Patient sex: F
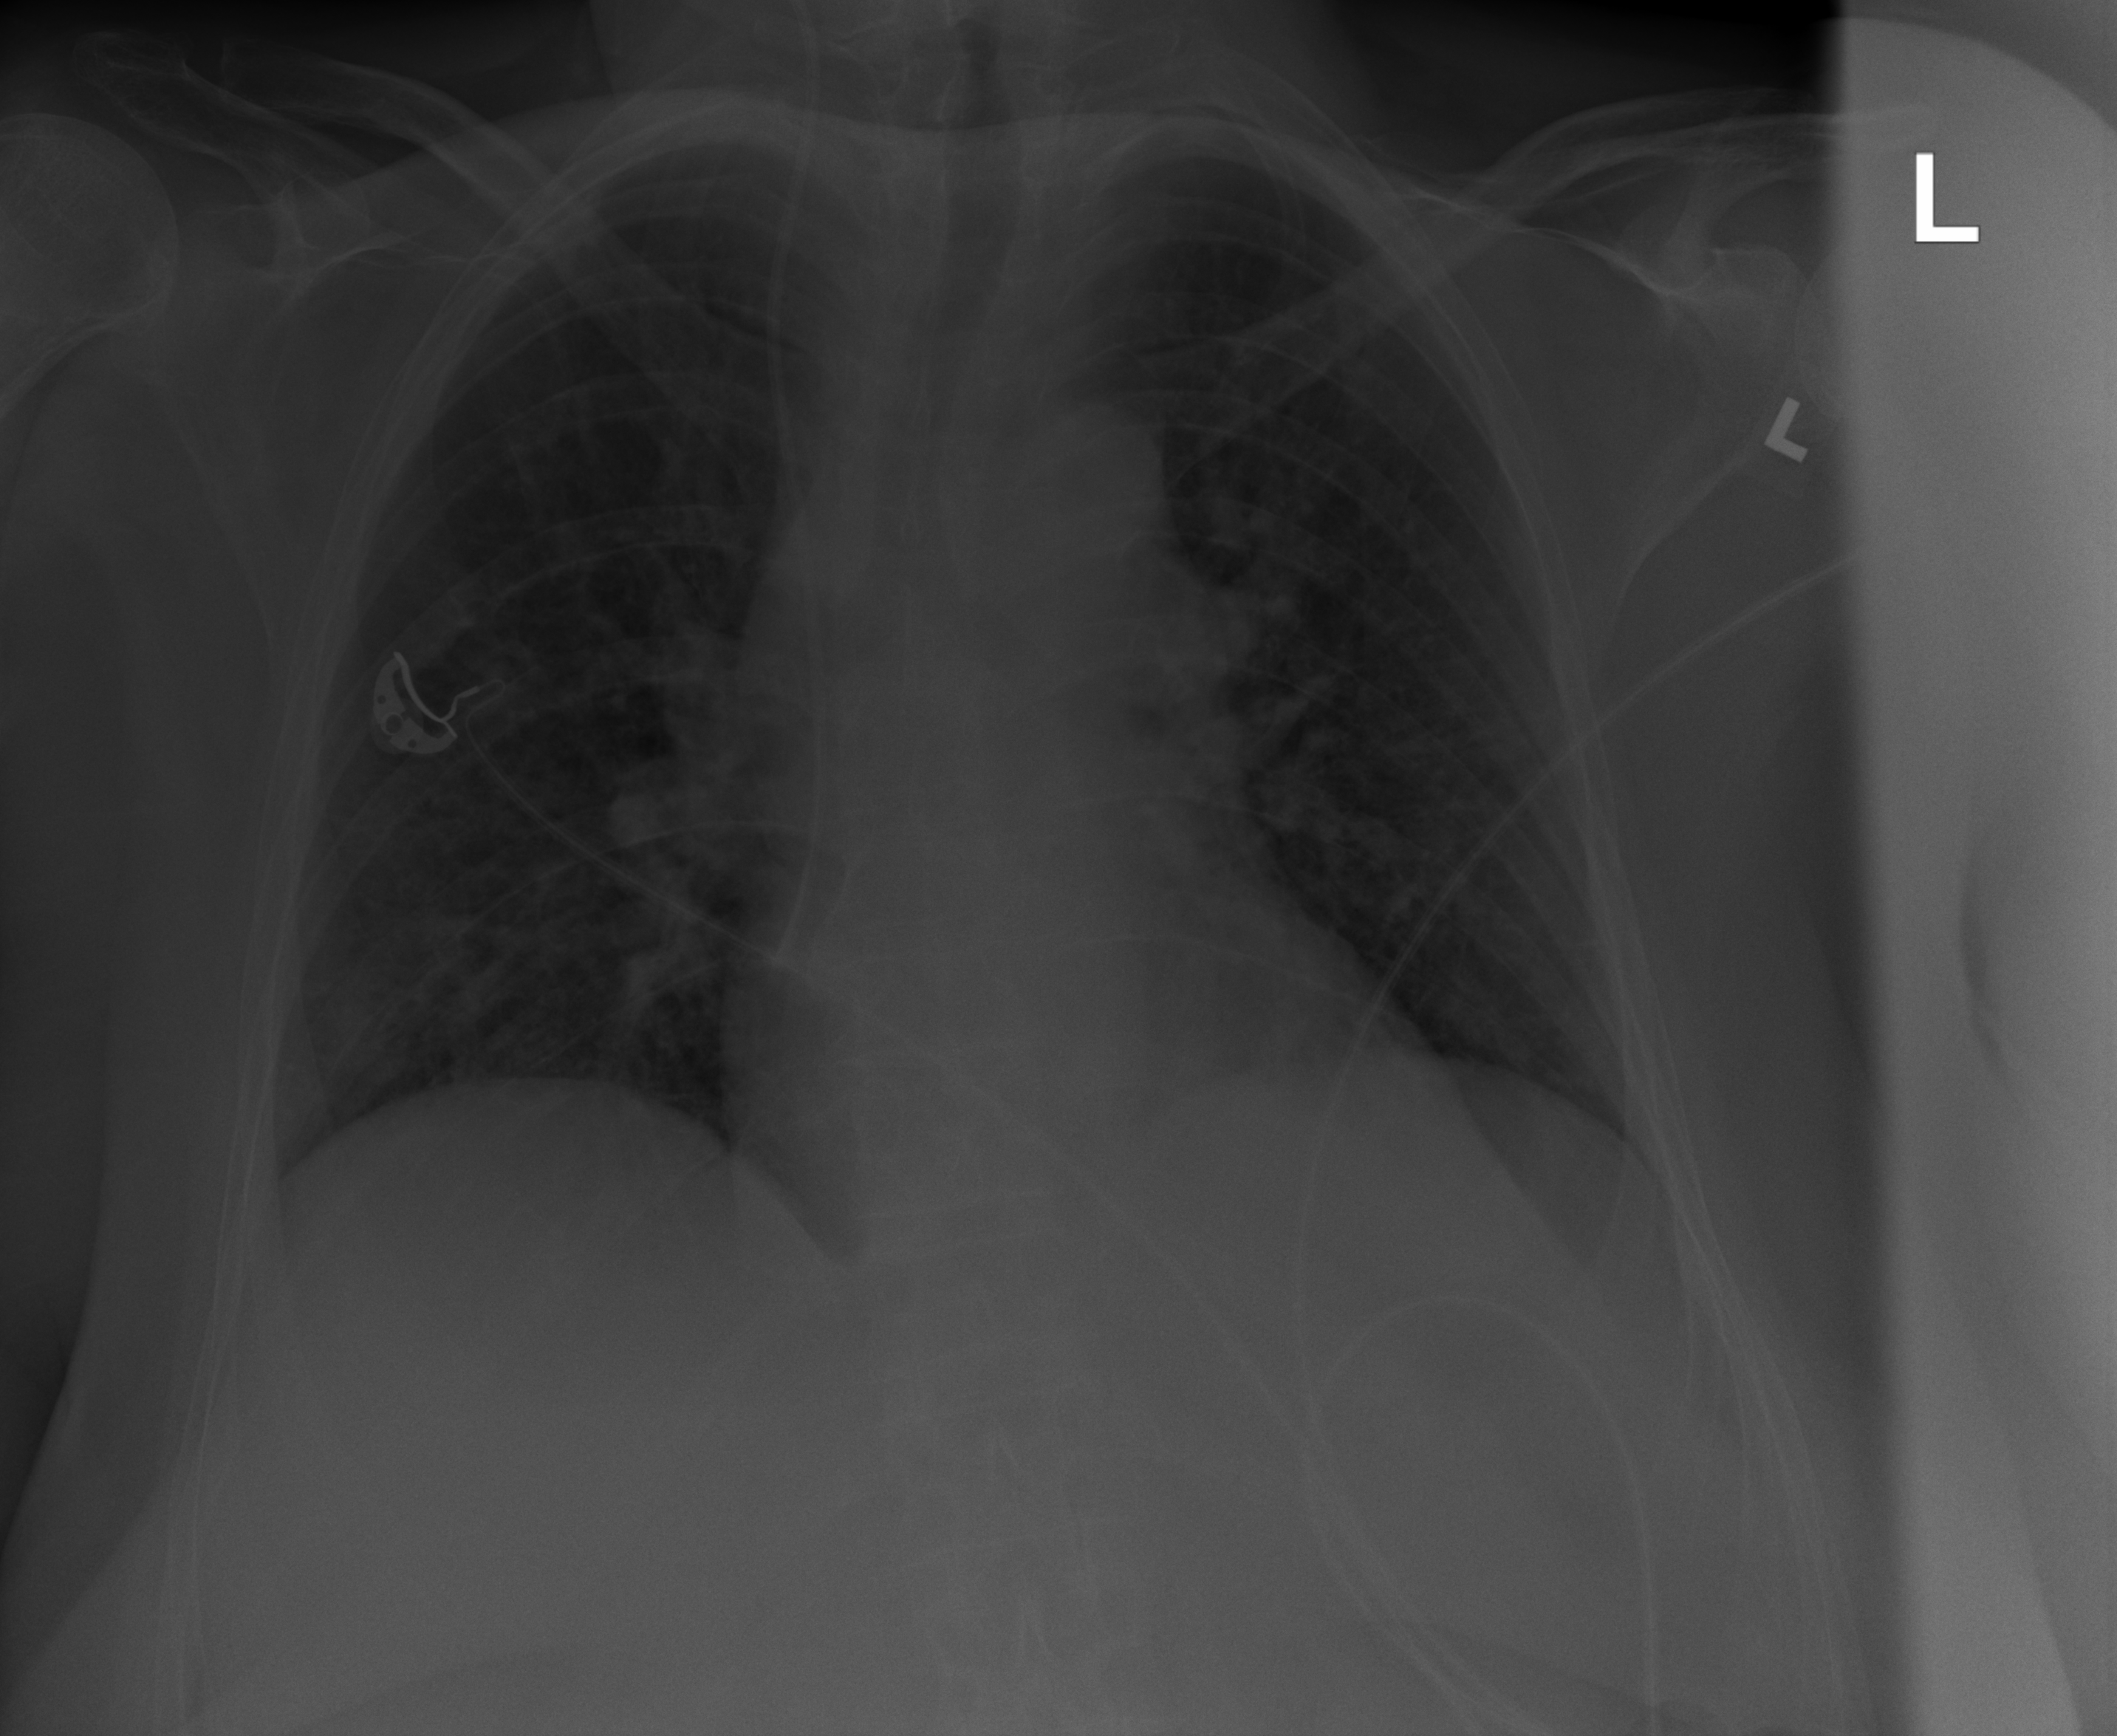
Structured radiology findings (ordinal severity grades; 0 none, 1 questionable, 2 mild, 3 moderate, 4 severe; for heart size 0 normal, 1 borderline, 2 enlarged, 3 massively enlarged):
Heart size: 0
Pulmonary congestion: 0
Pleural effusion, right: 0
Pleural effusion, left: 0
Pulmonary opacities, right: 2
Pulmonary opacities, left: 2
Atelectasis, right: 2
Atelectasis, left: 0